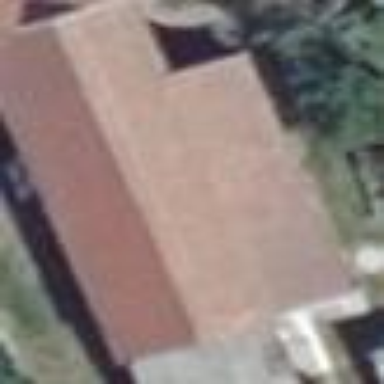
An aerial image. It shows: Building with flat roof painted red.